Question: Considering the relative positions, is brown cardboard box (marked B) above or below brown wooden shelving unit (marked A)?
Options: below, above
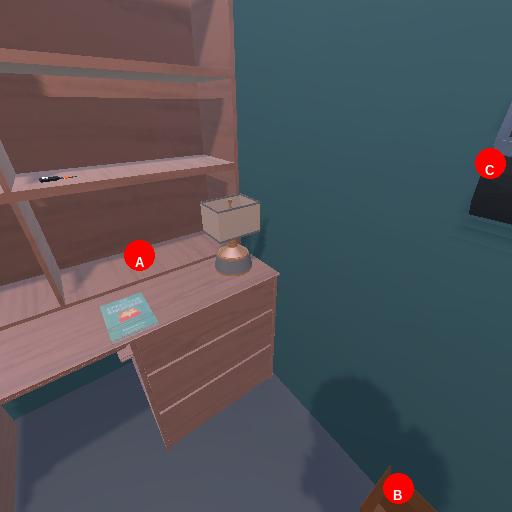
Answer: below